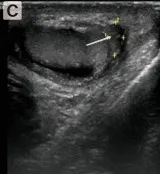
Color Doppler US image shows a few of color flow signal at the intratesticular tissue. (C) The boundary between epididymis and testis is not clear.
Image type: radiology (ultrasound)